Interaction volume radius: 10 \u00c5
Interaction volume height: 25 \u00c5
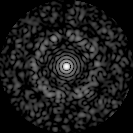
Disorder parameter: 0.8071